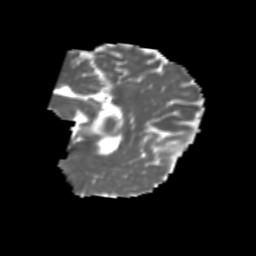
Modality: MD
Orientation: sagittal
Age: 21
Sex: male
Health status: healthy